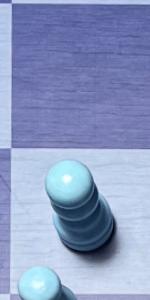
Label: Pawn_White